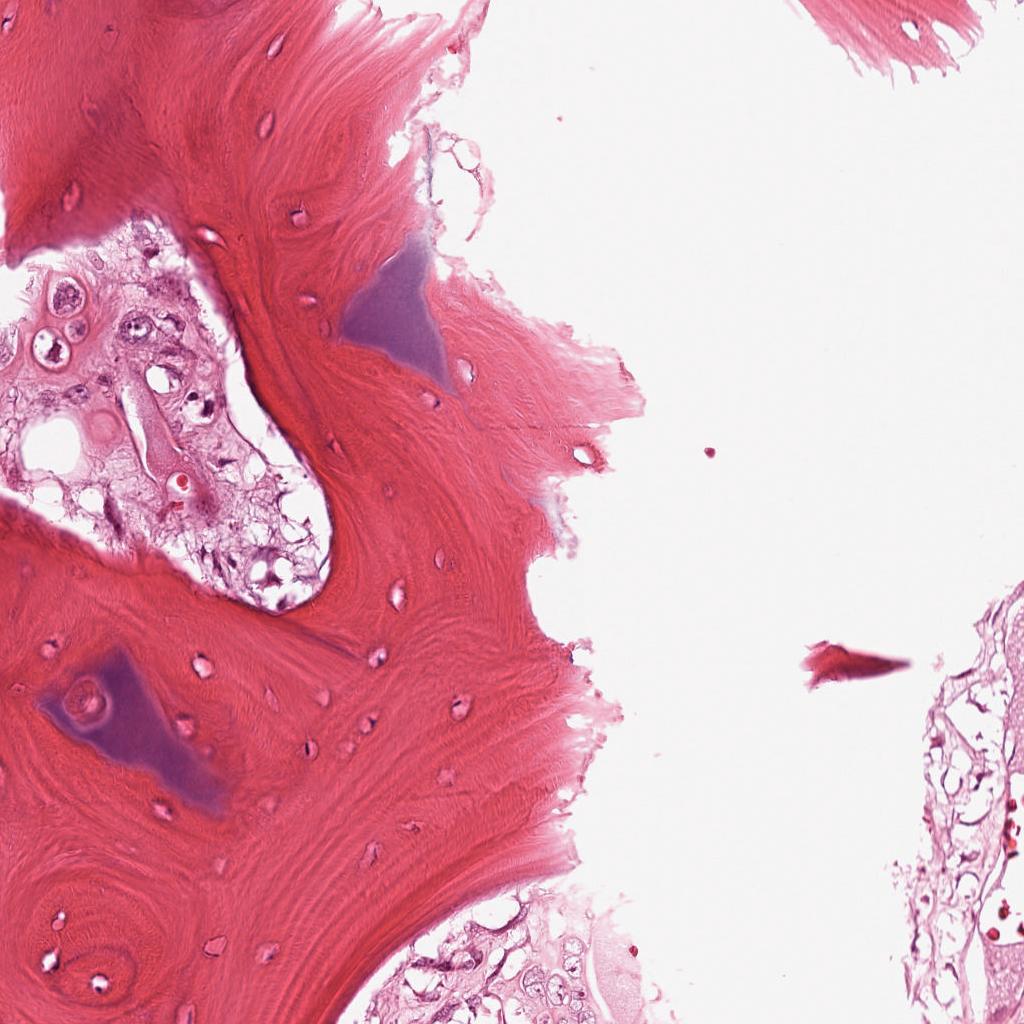
Label: Viable